Question: can anyone help me change the shape of my bgcolor more like a 'rounded' not a rectangular shape...I'm just not that expert in 'css' can anyone help me please.

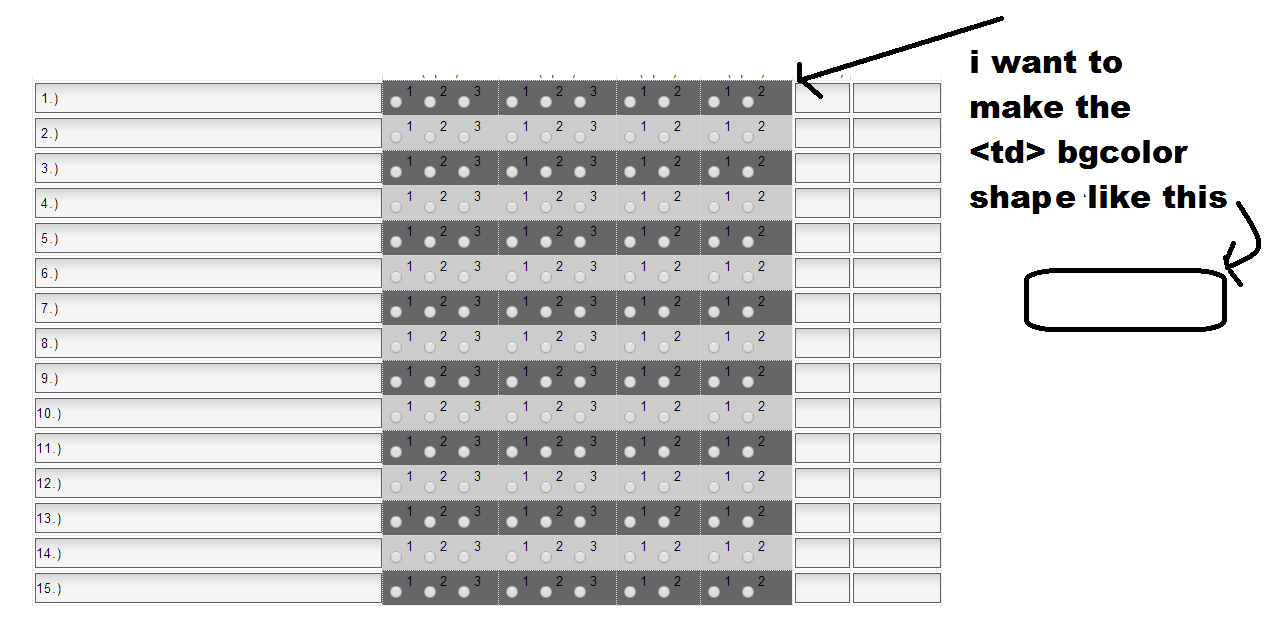
Answer: Have you tried with
'''
table { border-collapse: separate; }
td{
border-radius : 4px;
}
'''